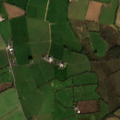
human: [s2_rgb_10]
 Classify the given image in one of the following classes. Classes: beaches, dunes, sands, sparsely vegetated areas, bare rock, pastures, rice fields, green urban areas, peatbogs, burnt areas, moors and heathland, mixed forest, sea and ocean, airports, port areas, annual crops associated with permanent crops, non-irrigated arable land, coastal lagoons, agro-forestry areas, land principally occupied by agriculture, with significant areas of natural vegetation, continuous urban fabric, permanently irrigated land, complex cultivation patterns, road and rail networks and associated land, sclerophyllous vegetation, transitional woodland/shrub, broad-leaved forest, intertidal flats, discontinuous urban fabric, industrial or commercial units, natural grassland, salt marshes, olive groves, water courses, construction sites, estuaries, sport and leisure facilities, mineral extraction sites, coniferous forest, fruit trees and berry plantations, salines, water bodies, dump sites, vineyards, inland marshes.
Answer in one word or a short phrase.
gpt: non-irrigated arable land, pastures